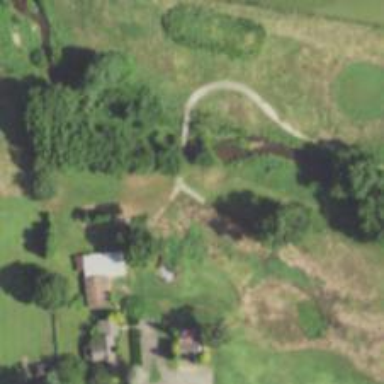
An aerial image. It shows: Path designed for golf carts.